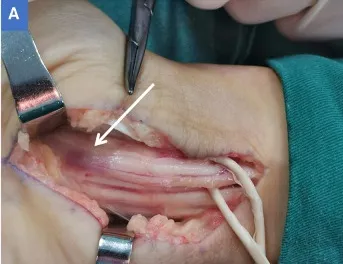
(A) After cutting the transverse carpal ligament, the median nerve was fully exposed. At the point where the median nerve is far from the wrist (in the palm of the hand), there is a distinct impression on the nerve, and the local color of the nerve is dark red (white arrow).
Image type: medical_photograph (other_medical_photograph)